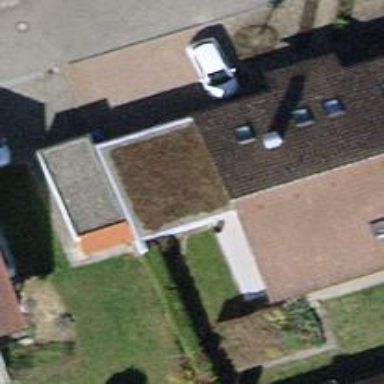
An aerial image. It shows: Garage building.